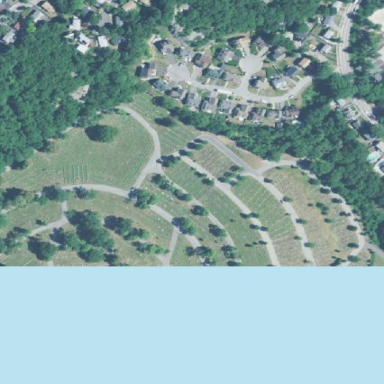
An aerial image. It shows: Cemetery that holds historical significance.